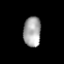
Tissue: prostate
Cell type: Myeloid cells
Senescence score: 0.7676
Nuclear area (px): 516
Mean DAPI intensity: 165.733